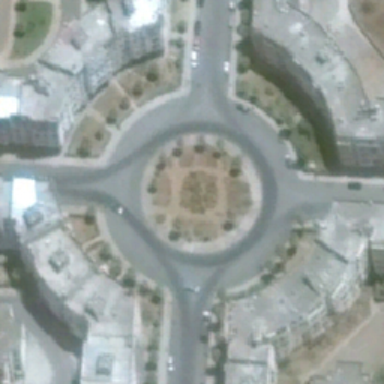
In the center of the right square there are four roads spread from the center .